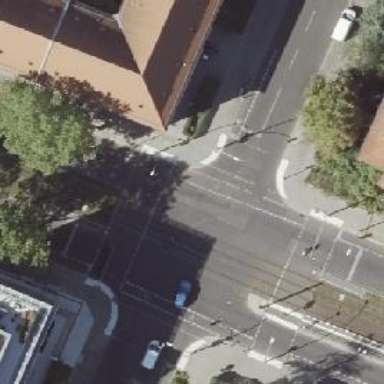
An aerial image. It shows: Road crossing with traffic signals and pedestrian island.